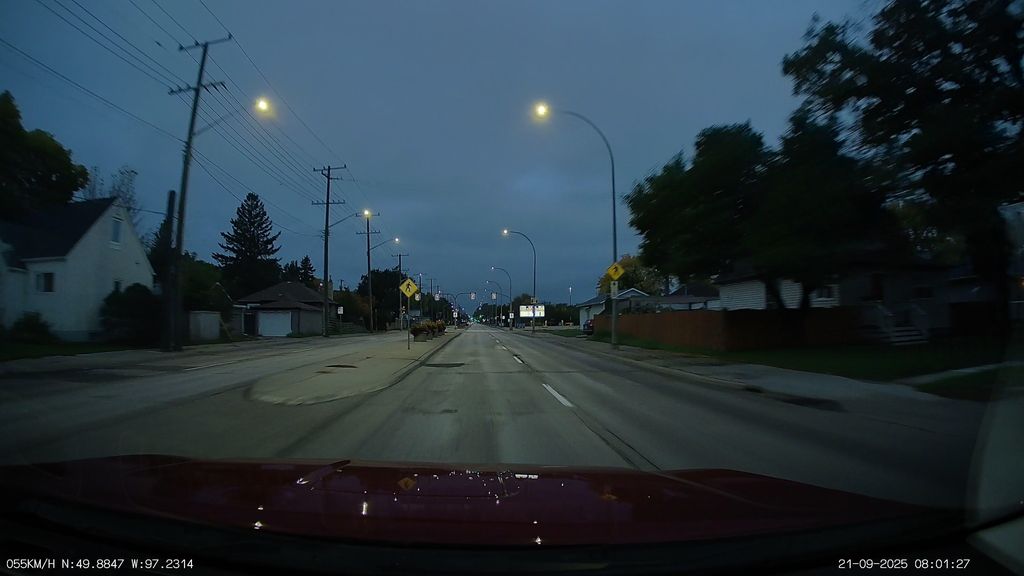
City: winnipeg